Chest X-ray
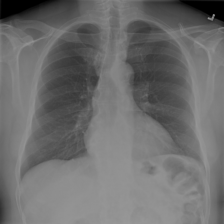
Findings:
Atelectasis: negative
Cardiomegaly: negative
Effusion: negative
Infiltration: negative
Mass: negative
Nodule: negative
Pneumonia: negative
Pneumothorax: negative
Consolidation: negative
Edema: negative
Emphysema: negative
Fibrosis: negative
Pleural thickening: negative
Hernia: negative